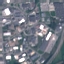
Land use / land cover class: Industrial